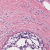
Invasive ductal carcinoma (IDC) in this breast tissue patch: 0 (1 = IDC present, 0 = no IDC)